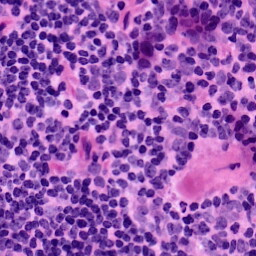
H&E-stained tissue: LymphNode